Field crop: tomato
Growth stage: 1
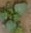
Species: solanum